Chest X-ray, AP view. Patient: 76 years old, sex F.
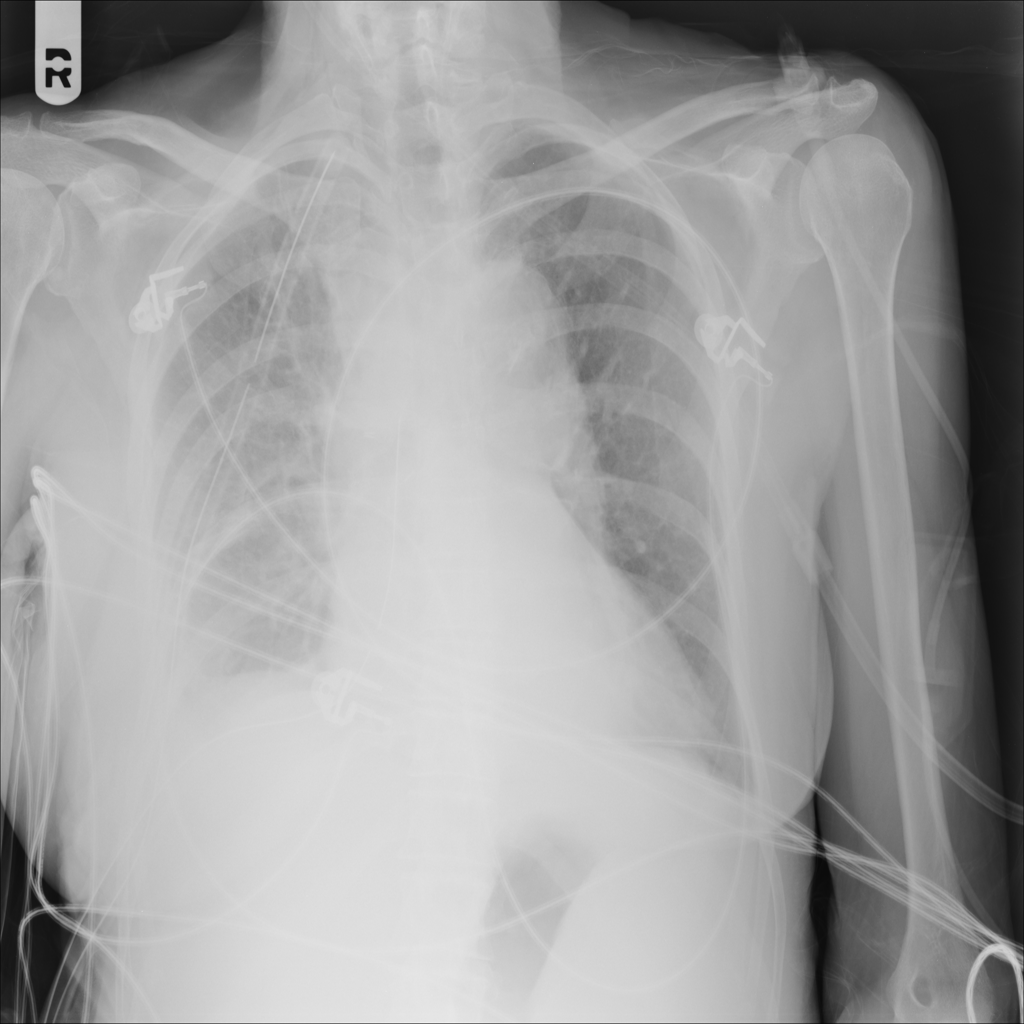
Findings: Effusion